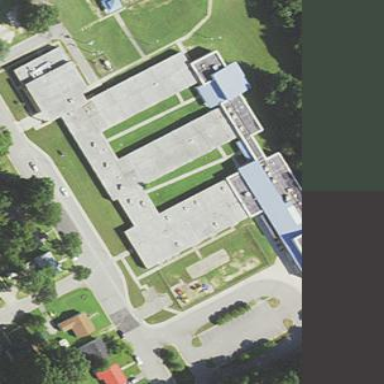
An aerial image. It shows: School.